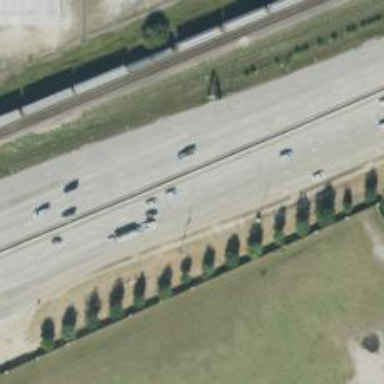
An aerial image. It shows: Trunk link highway.